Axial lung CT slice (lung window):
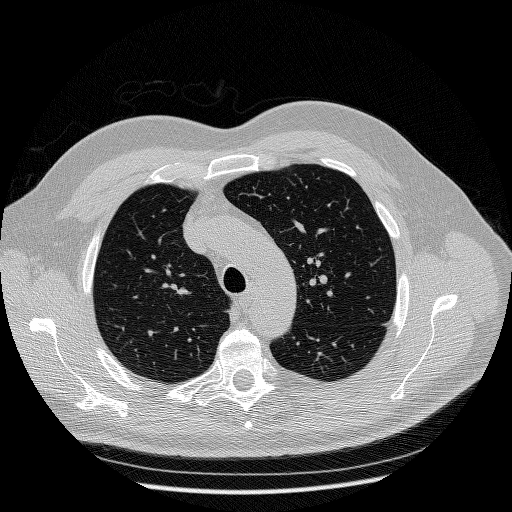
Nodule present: no